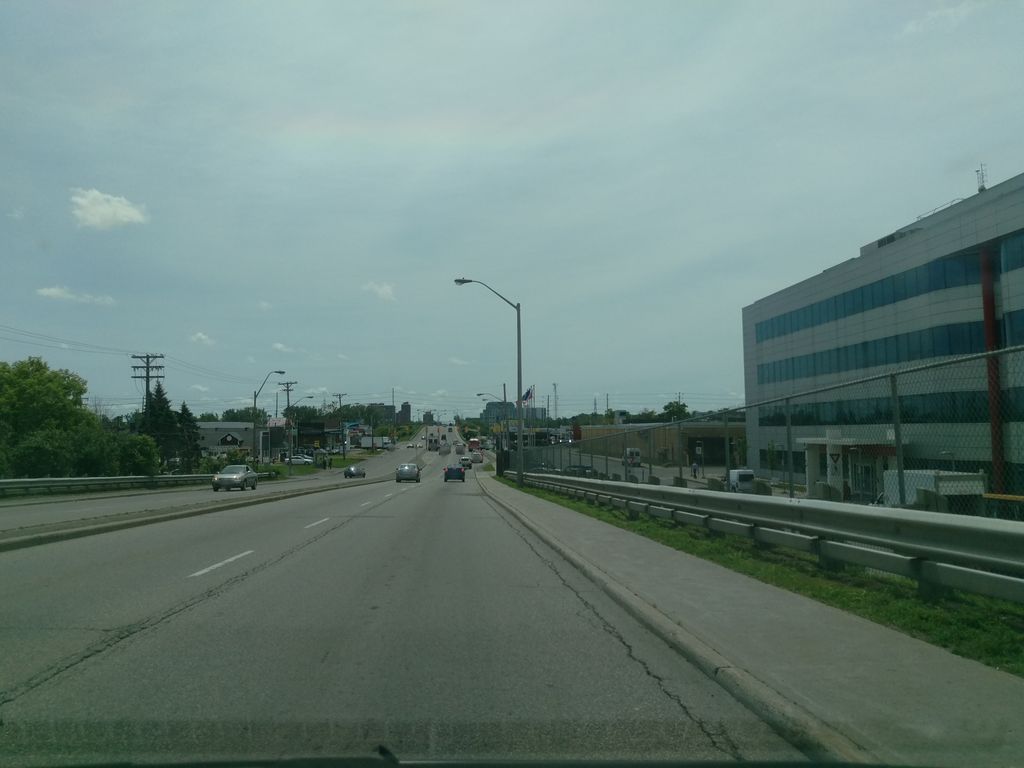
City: ottawa-gatineau